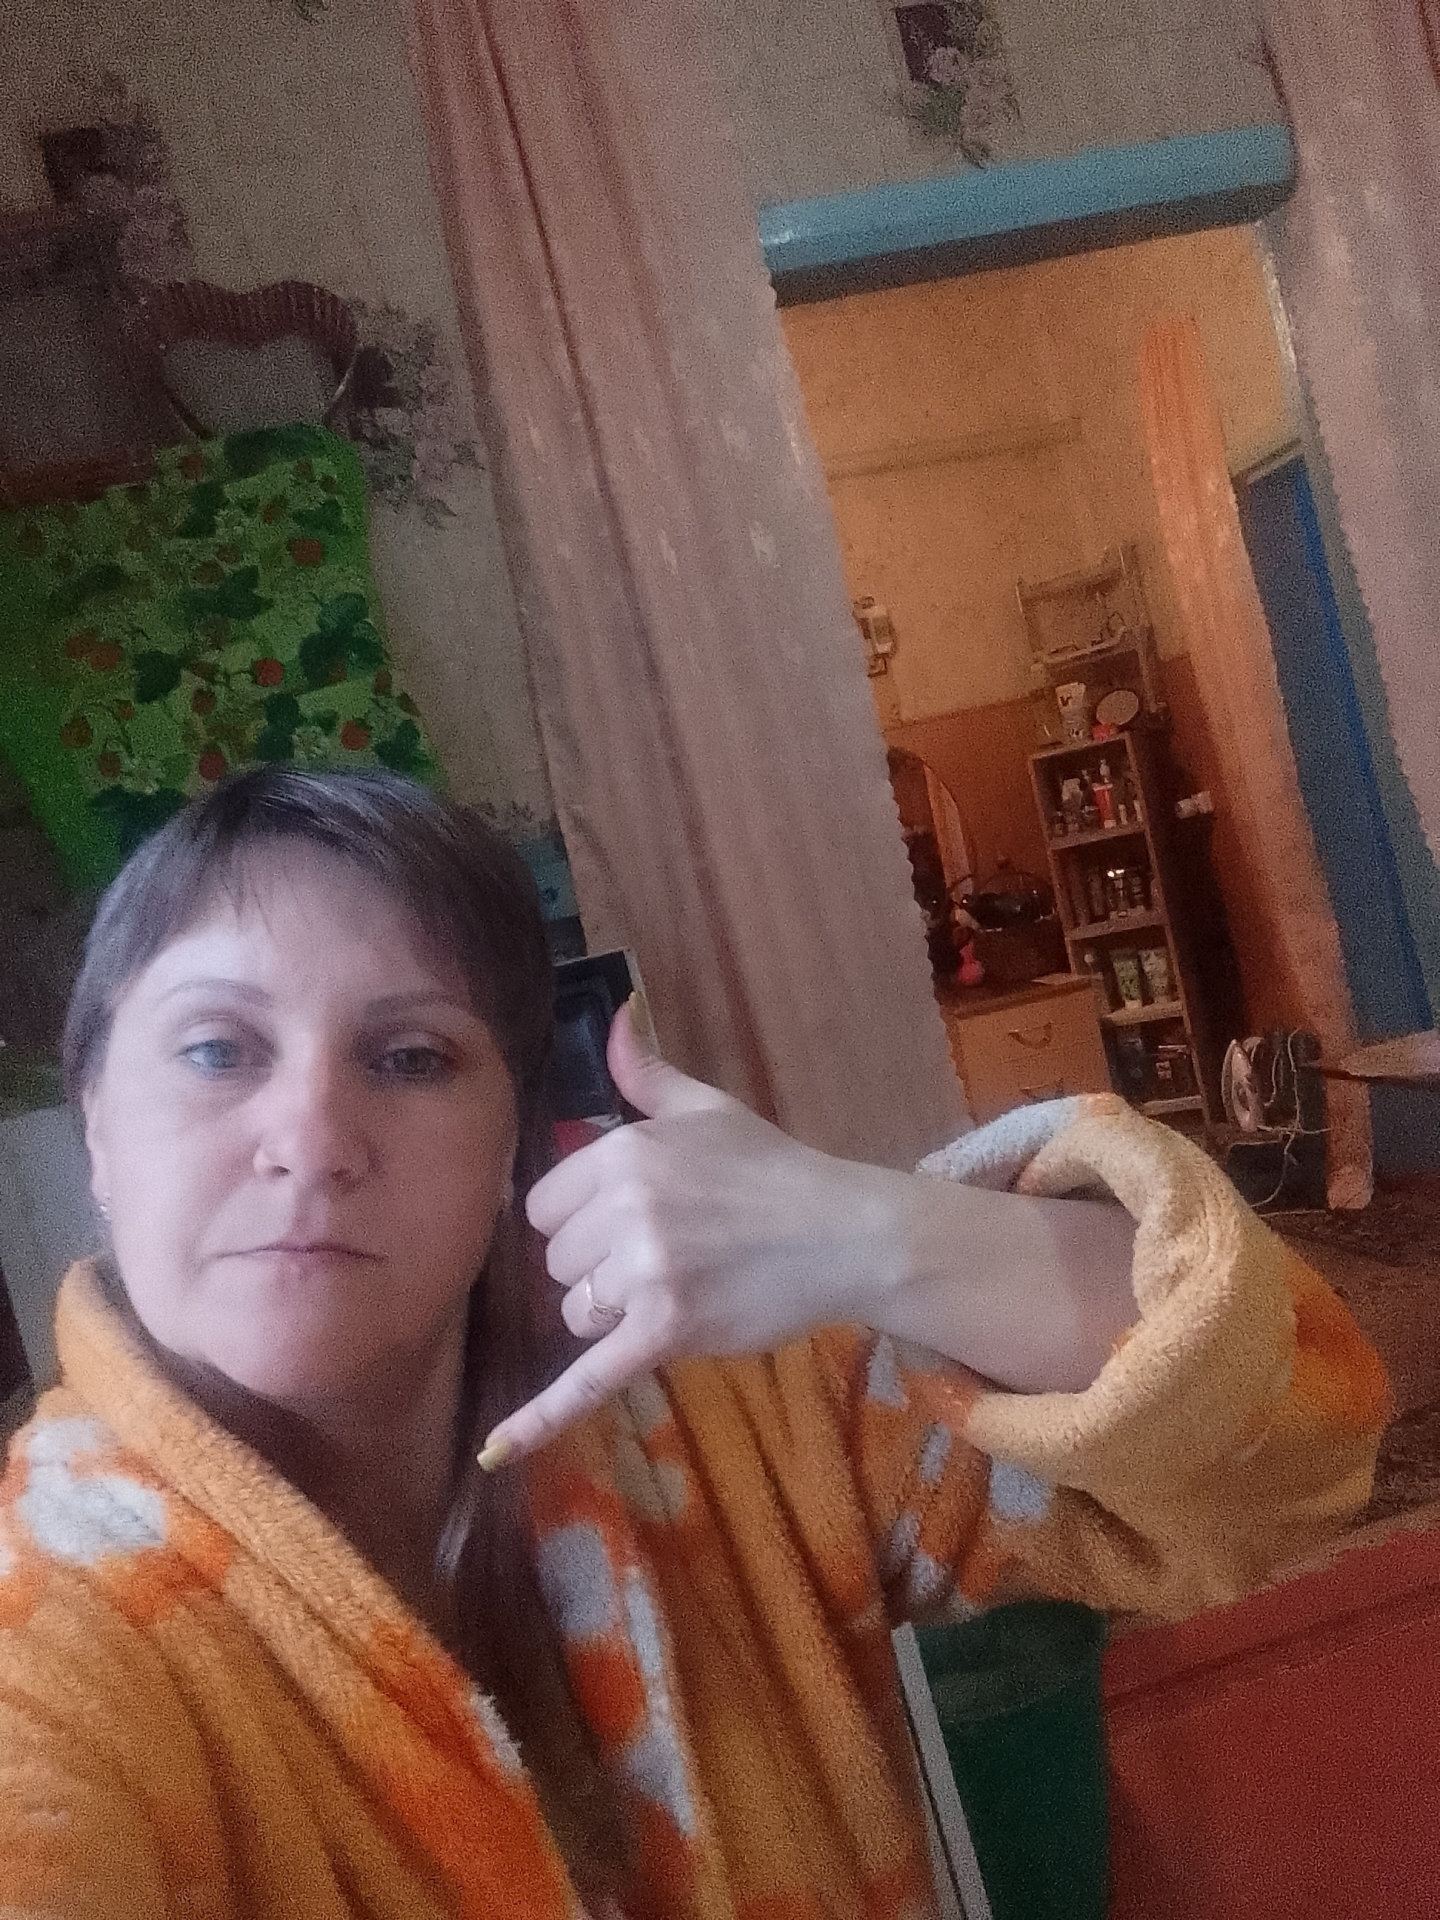
Label: noise